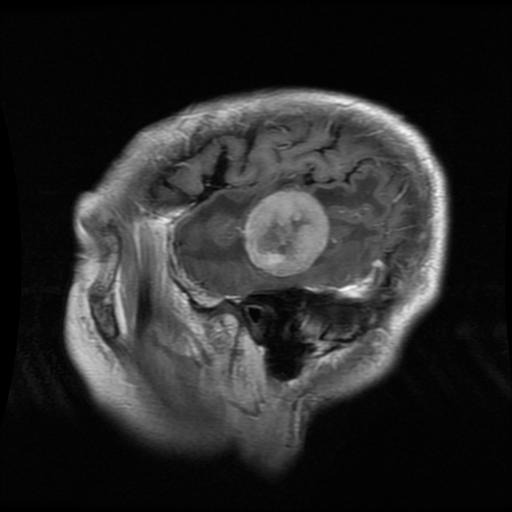
Label: meningioma